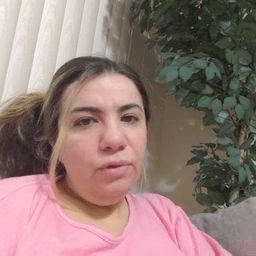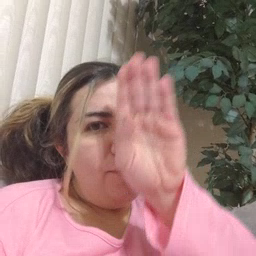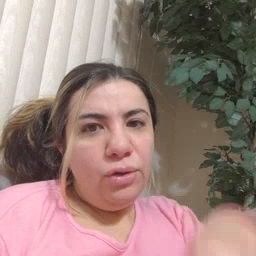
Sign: elephant